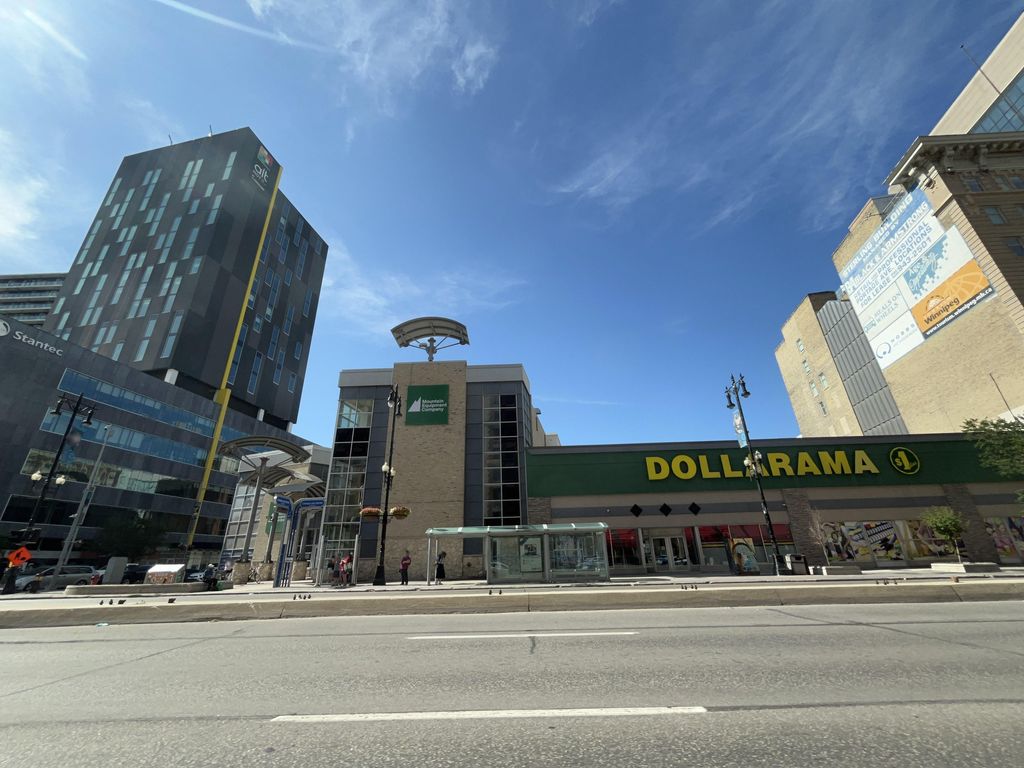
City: winnipeg